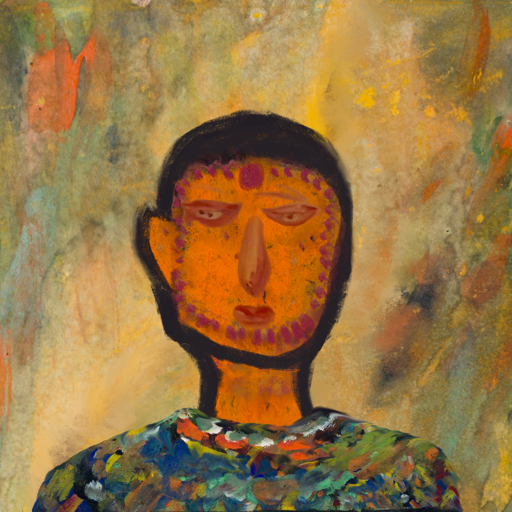
Background: Comrade, Head And Neck Front: Doll, Face Front: Pious_Lady, Bust: An_Impression, Hair Front: Blank, Head Accessory: Blank, Second Necklace: Blank, Necklace: Blank, Baby: Blank